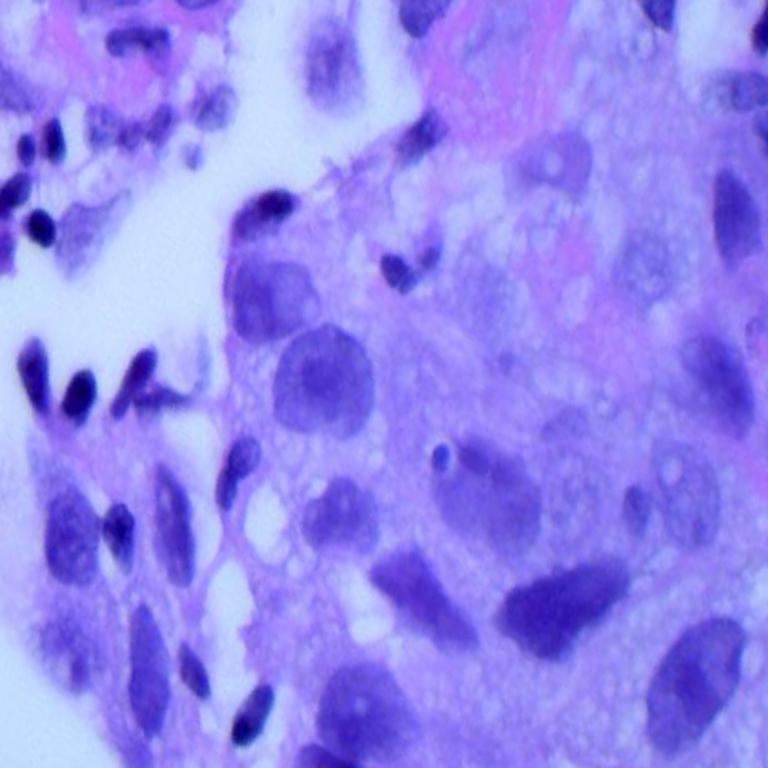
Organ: lung
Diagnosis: adenocarcinomas